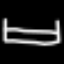
Label: bed